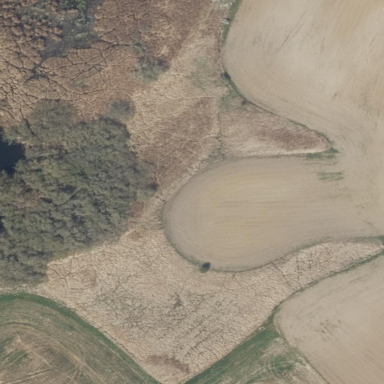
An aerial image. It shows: Beautiful meadow.